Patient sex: F
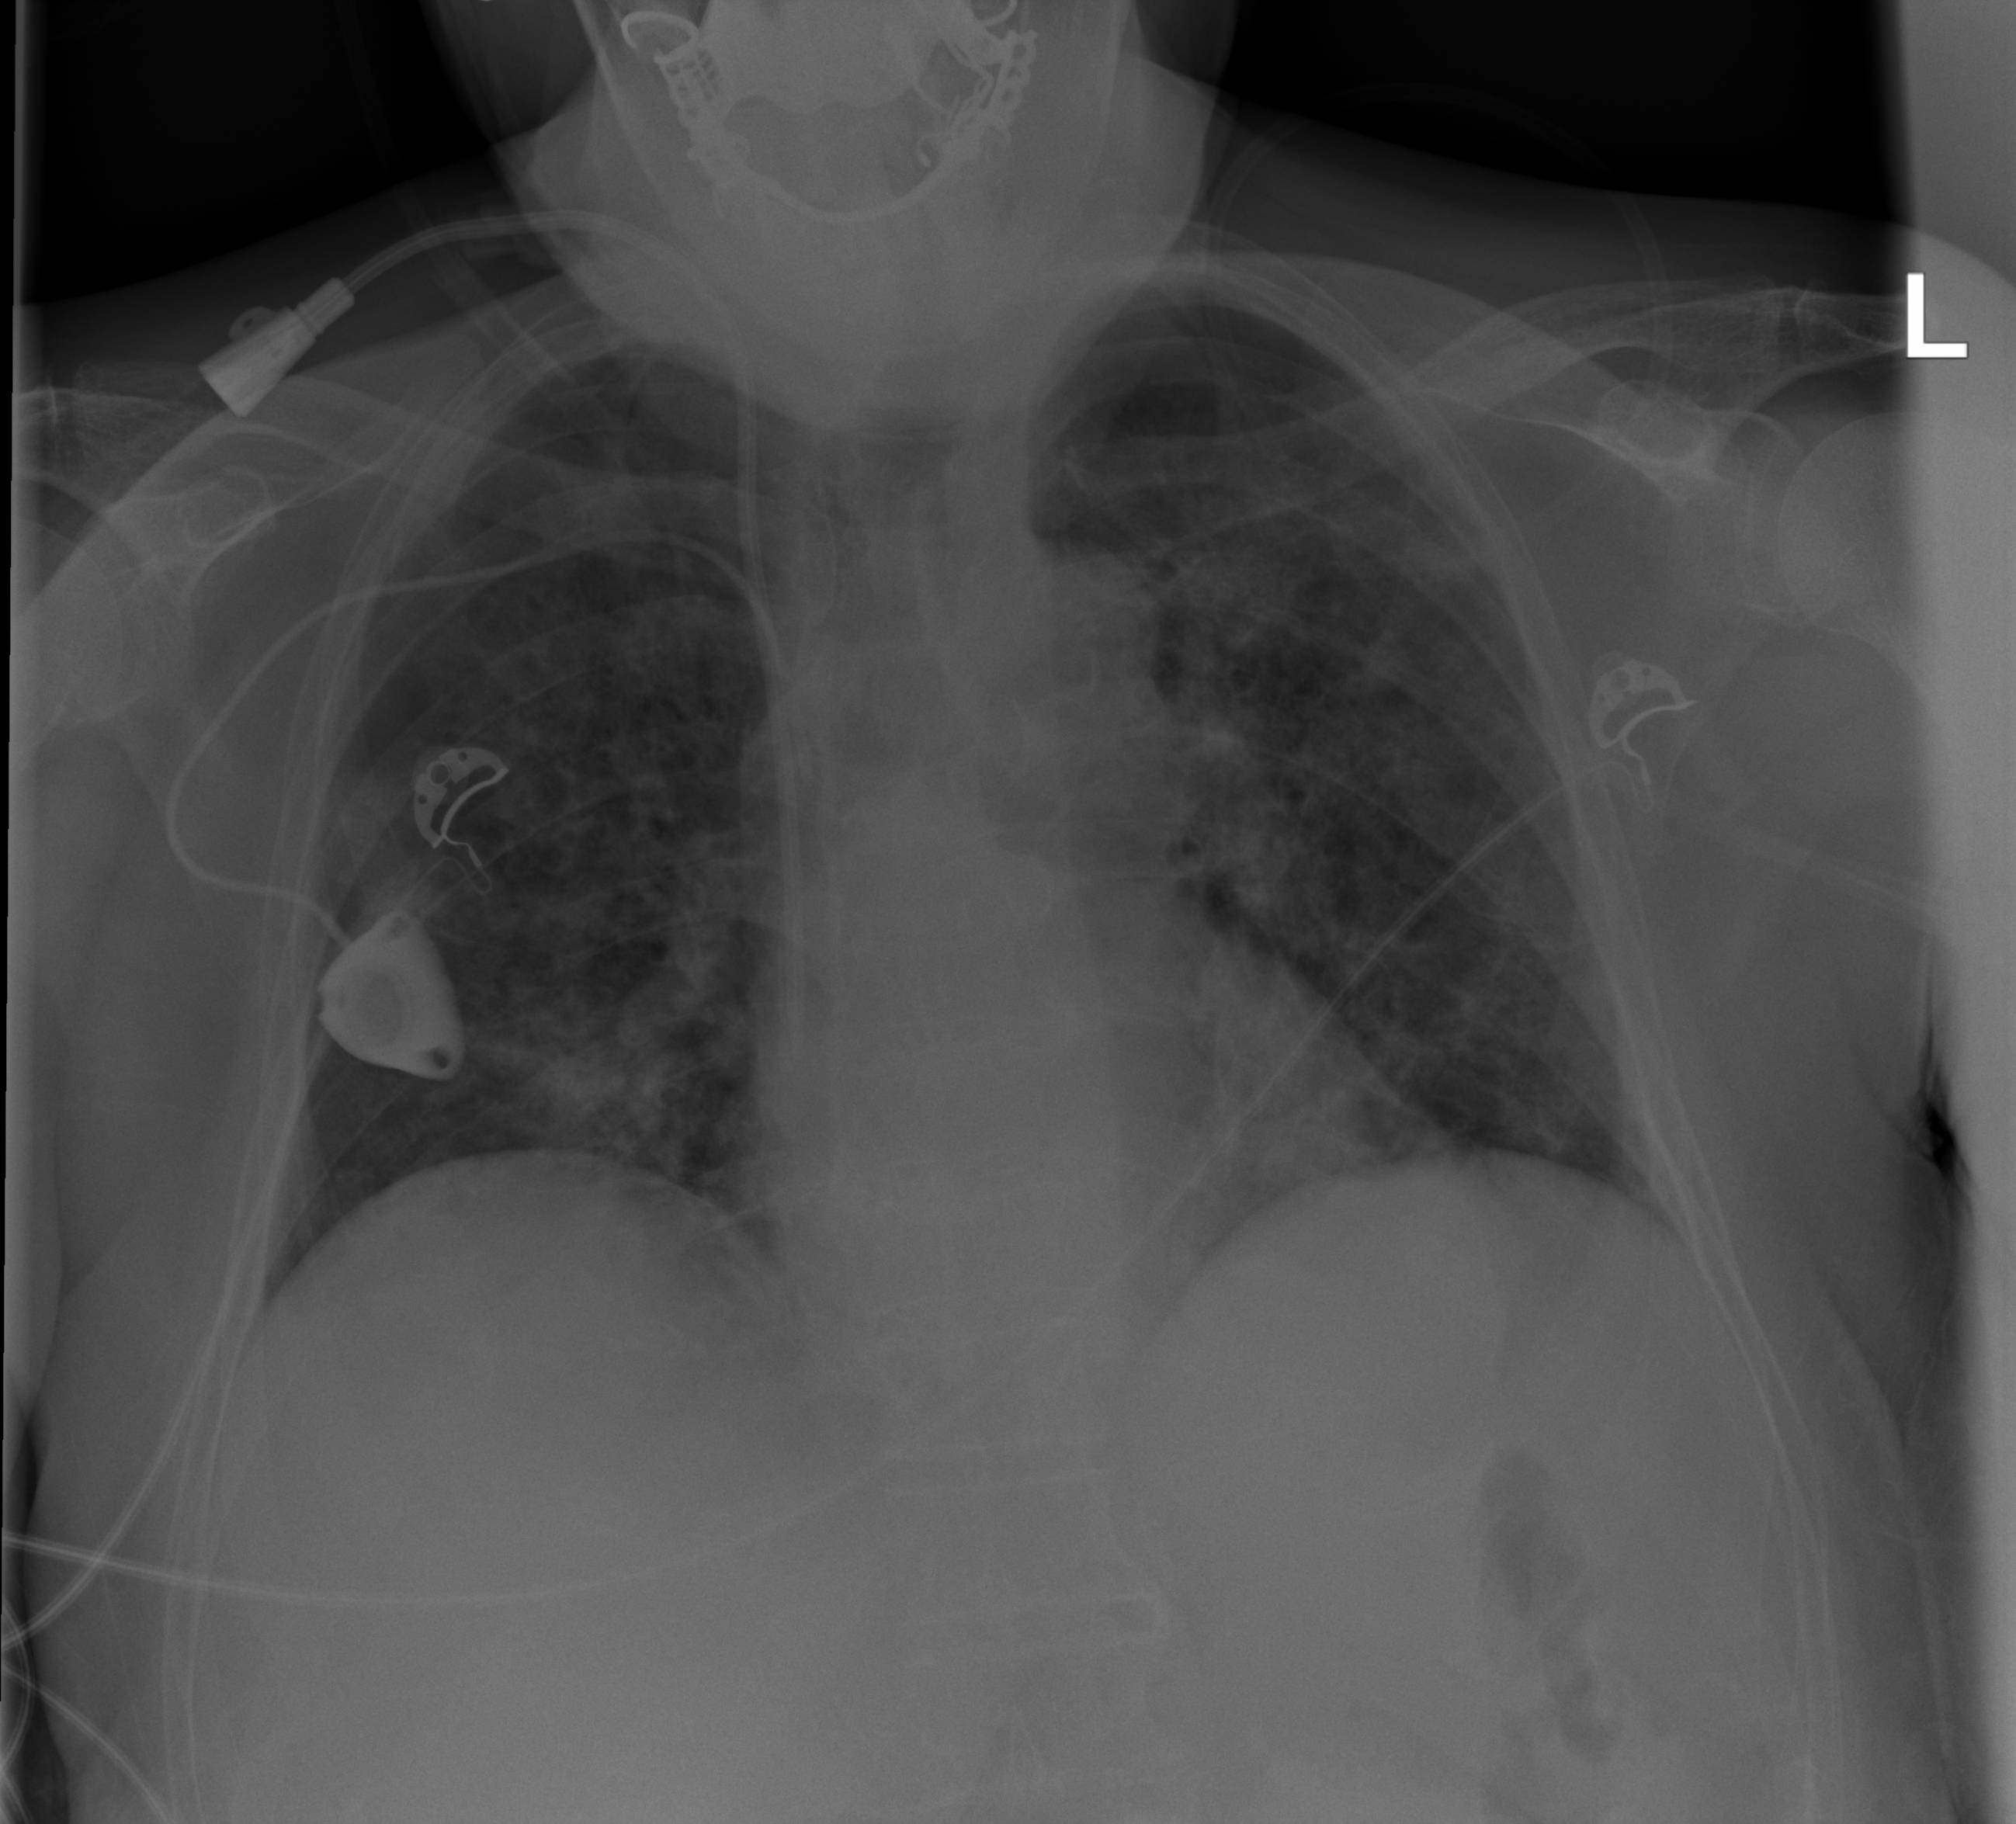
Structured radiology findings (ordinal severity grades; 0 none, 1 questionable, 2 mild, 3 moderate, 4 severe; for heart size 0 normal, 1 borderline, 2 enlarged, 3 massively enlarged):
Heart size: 0
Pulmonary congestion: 0
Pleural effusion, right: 0
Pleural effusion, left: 0
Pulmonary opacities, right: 3
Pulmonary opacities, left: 3
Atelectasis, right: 0
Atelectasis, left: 0